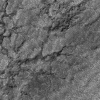
Atmospheric dust classification: not_dusty